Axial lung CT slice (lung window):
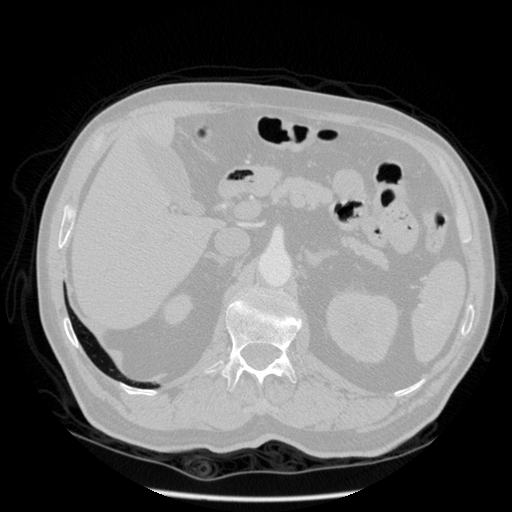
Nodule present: no